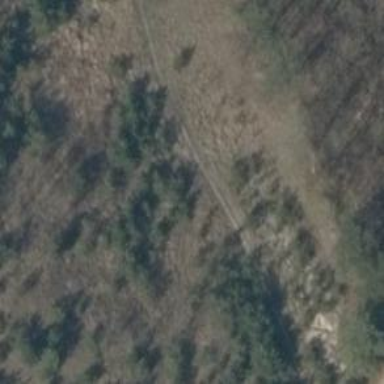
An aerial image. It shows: Abandoned railway next to sandy path.